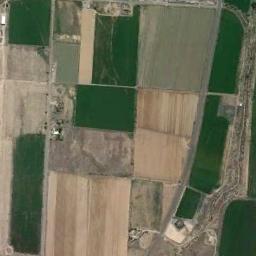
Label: rectangular_farmland